Question: I need to create a matrix in Python containing a list of unknown arrays r that have this form:
'''
r_i=[r1,r2,r3,r4,th_12,th_13]
'''
I am running for statements with a couple of if conditions that will give me in output a number of r_i arrays that I don't know from the beginning.
I am looking for a function like that I normally use to create a vector with all the solutions that I generate, but this time each solution is not a single value but an array of 6 values and I am not able to generate what I want.
I need to create a matrix like this one, where every r_1 has the form of the code that I wrote above.

EDIT: I would like to generate a numpy array (R_tot should be a numpy array).
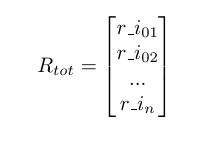
Answer: You can generate the array normally as I explained in my comment:
'''
r_tot = []
for r_i in however_many_rs_there_are: # each r_i contains an array of 6 values
r_tot.append(r_i)
'''
You can then convert r_tot into a 'numpy' array like so:
'''
import numpy
np_array = numpy.array(r_tot)
'''
Here's a very simple proof of concept:
'''
>>> import random, numpy
>>> r_tot = []
>>> for i in range(0,random.randint(1,20)): # append an arbitrary number of arrays
r_i = [1,2,3,4,5,6] # all of size six
r_tot.append(r_i) # to r_tot
>>> np_array = numpy.array(r_tot) # then convert to numpy array!
>>> np_array # did it work?
array([[1, 2, 3, 4, 5, 6],
[1, 2, 3, 4, 5, 6],
[1, 2, 3, 4, 5, 6],
[1, 2, 3, 4, 5, 6],
[1, 2, 3, 4, 5, 6],
[1, 2, 3, 4, 5, 6], # yeaaaah
[1, 2, 3, 4, 5, 6],
[1, 2, 3, 4, 5, 6],
[1, 2, 3, 4, 5, 6],
[1, 2, 3, 4, 5, 6],
[1, 2, 3, 4, 5, 6],
[1, 2, 3, 4, 5, 6],
[1, 2, 3, 4, 5, 6]])
'''